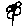
Label: flower